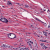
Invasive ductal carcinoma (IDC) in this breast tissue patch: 1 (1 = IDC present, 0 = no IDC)